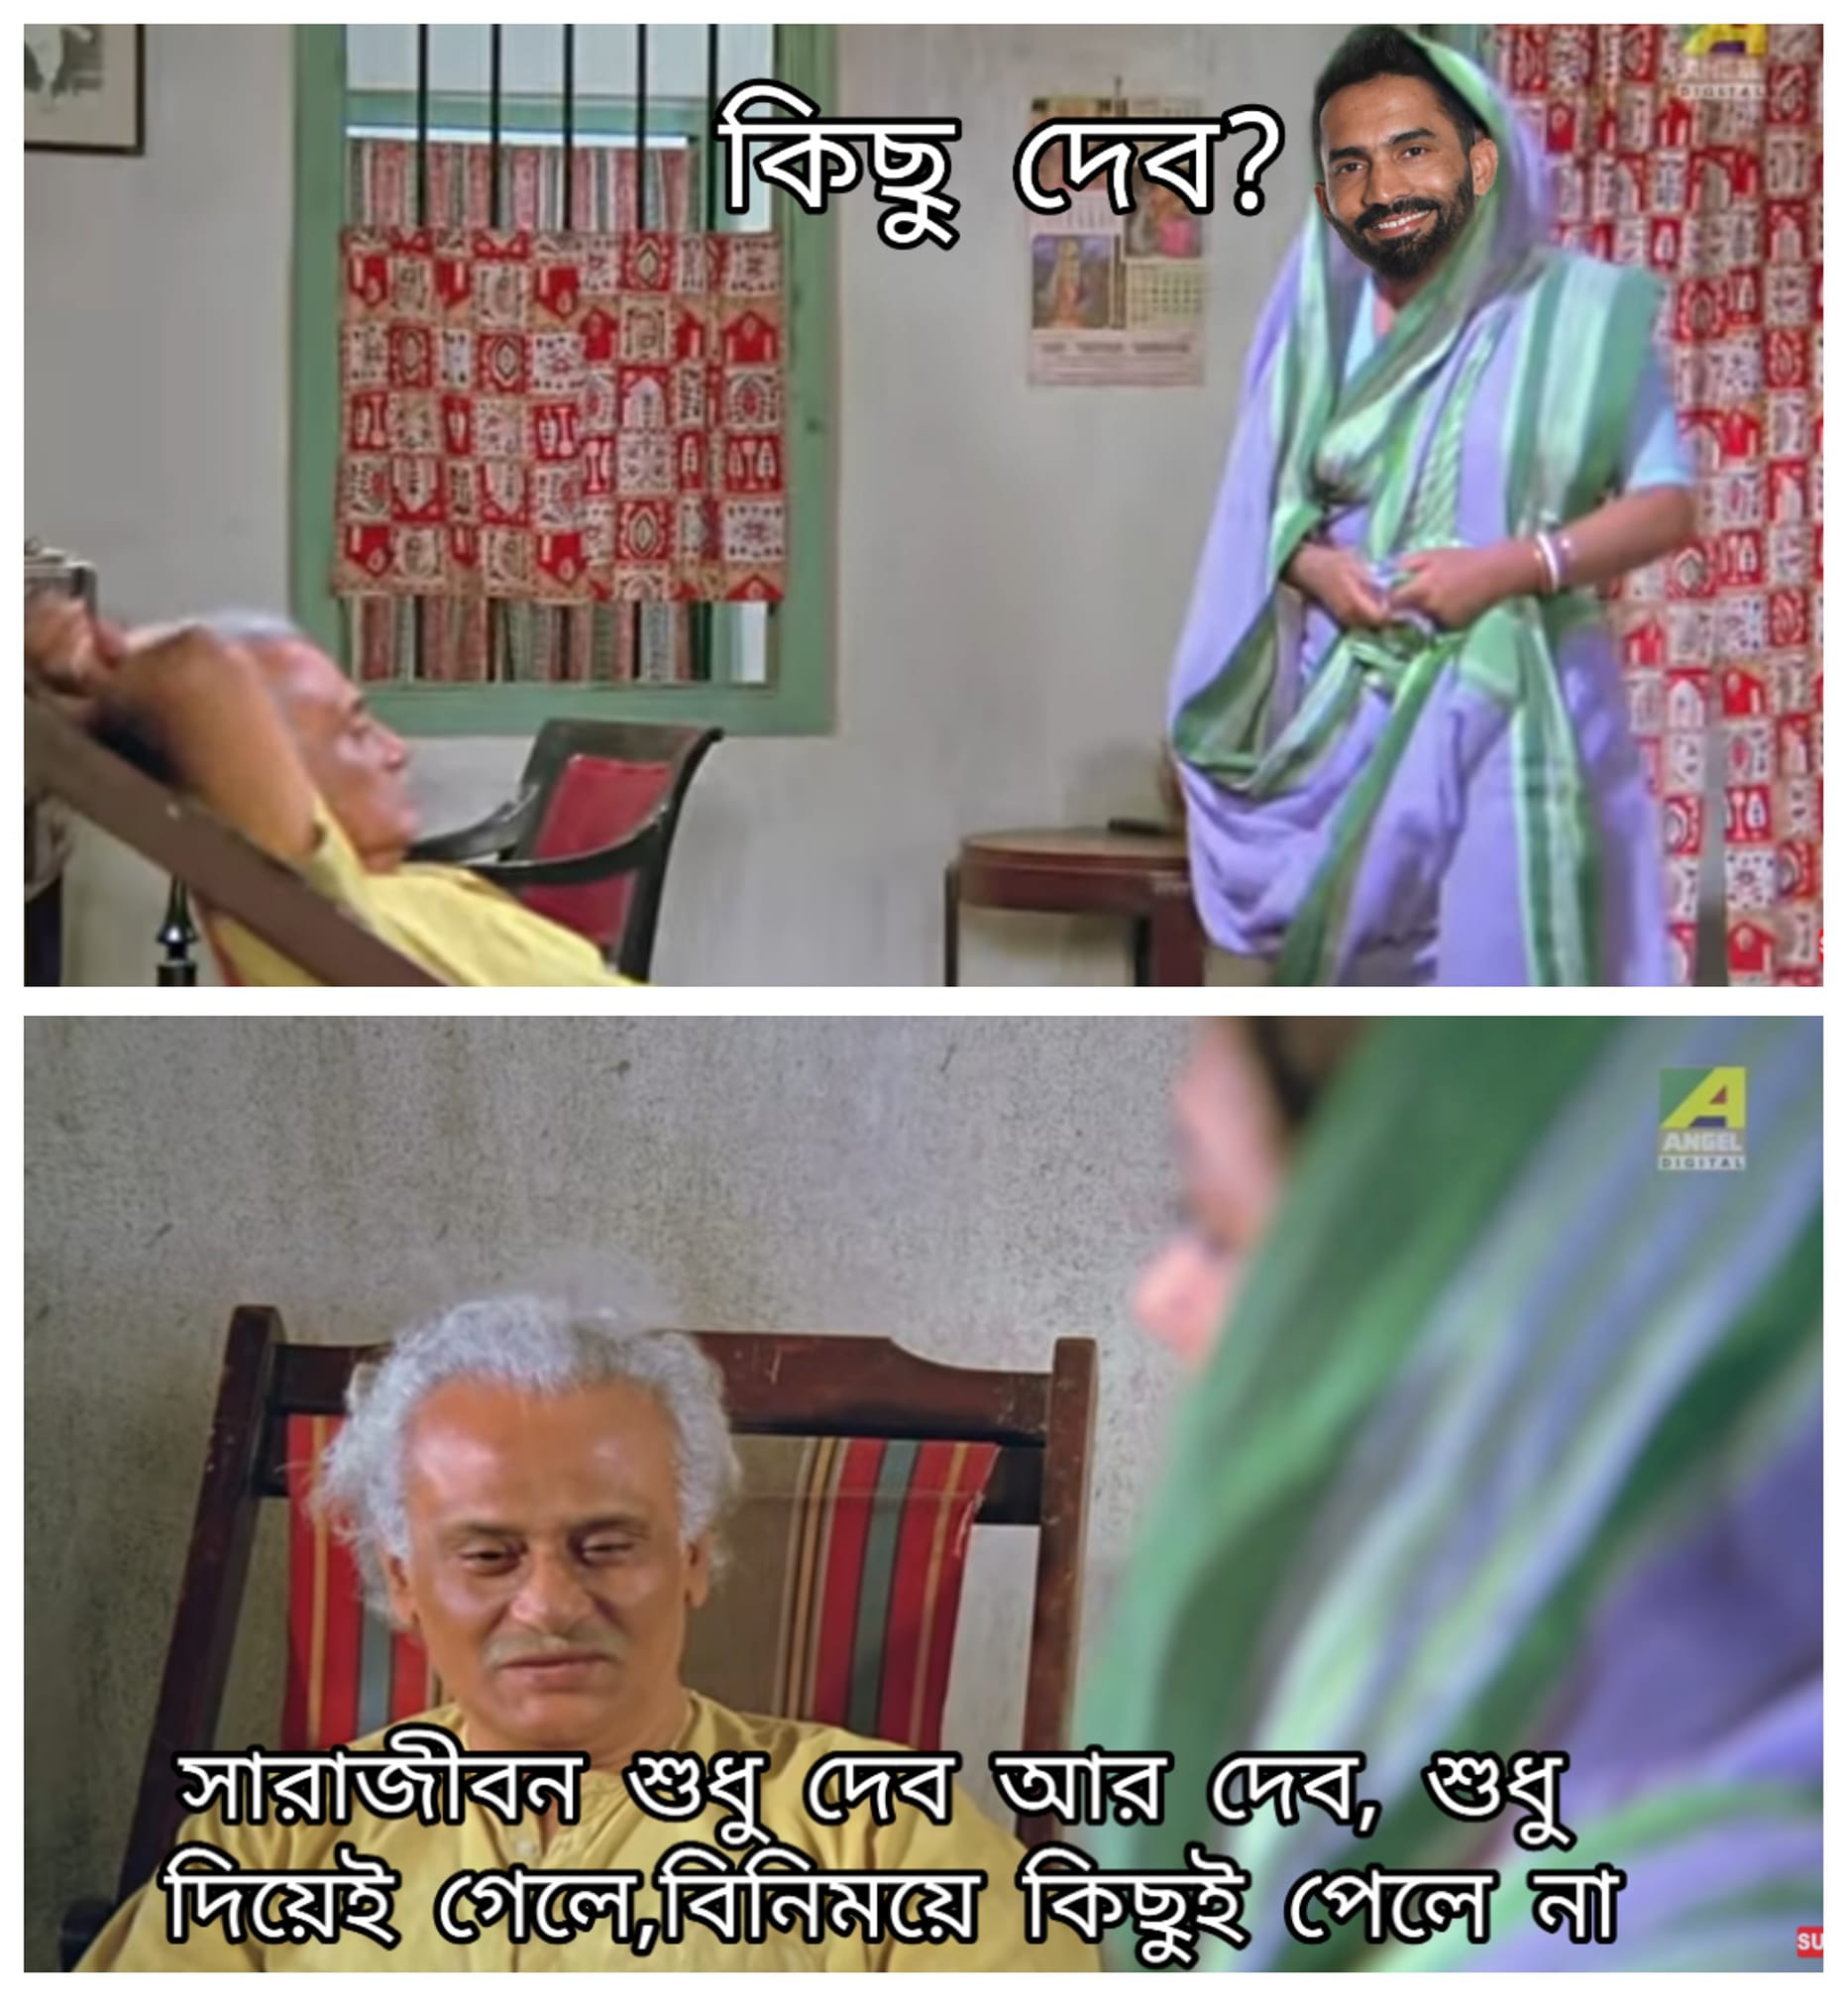
Caption: কিছু দেব ?   সারাজীবন শুধু দেব আর দেব , শুধু দিয়েই গেলে , বিনিময়ে কিছুই পেলে না
Label: non-hate